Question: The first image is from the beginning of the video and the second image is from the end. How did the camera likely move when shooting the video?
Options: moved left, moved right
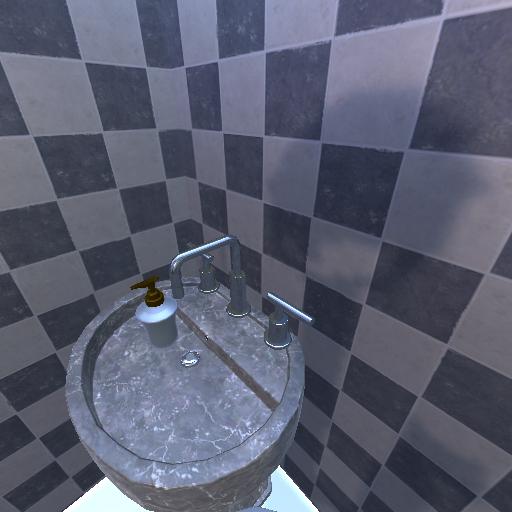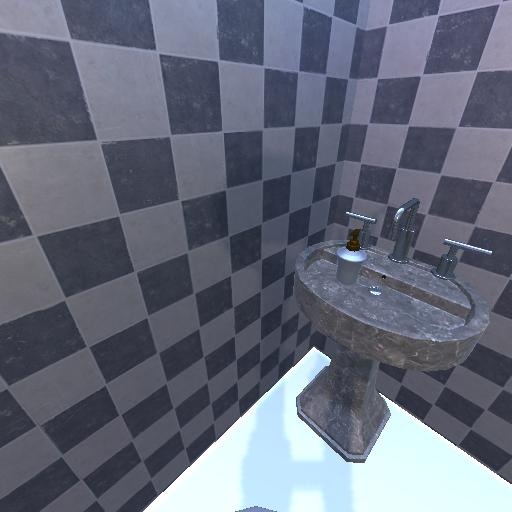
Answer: moved left